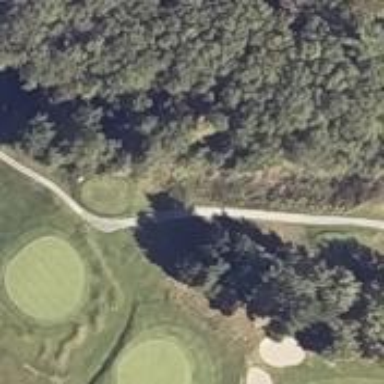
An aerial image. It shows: Path for both road and golf.